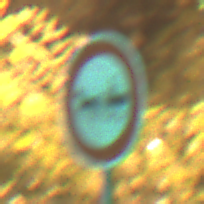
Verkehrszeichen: VerbotGespannfuhrwerke
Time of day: Night
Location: Outdoor (Urban)
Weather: PartlyCloudy
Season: NotSpecified
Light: Artificial